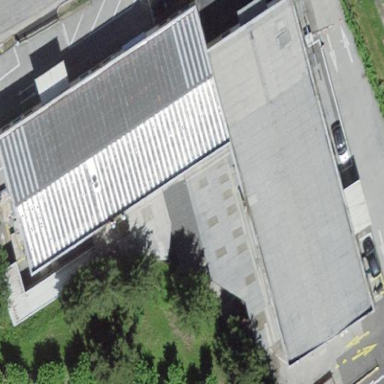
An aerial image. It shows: Industrial building.